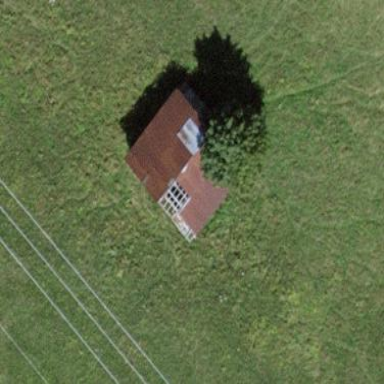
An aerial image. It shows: Rural barn.